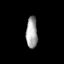
Tissue: prostate
Cell type: Fibroblasts
Senescence score: 0.6866
Nuclear area (px): 348
Mean DAPI intensity: 163.399